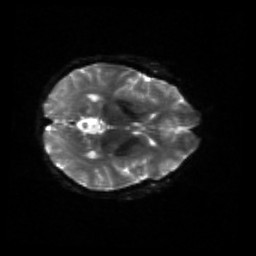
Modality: sbref
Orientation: axial
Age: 49
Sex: female
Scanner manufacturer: siemens
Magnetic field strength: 3 T
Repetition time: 4.71 s
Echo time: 0.0906 s